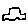
Label: car